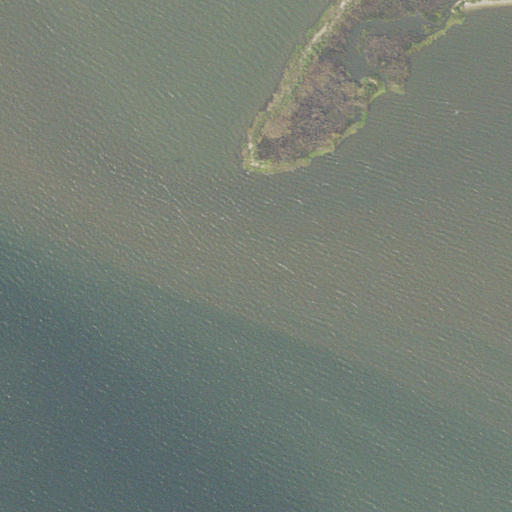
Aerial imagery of cape in Virginia named Mulberry Point containing open water and herbaceous wetlands